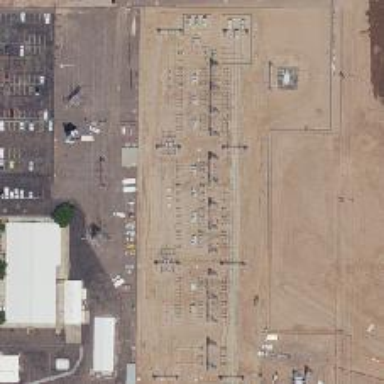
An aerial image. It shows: Switch used for power control.